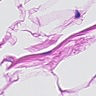
Metastatic tissue present: no